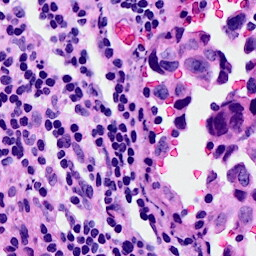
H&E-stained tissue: Breast